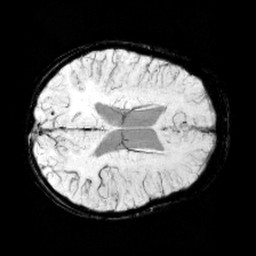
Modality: minIP
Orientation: axial
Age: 11
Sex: male
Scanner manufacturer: siemens
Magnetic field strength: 3 T
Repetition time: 0.027 s
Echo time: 0.02 s